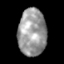
Tissue: skin
Cell type: Epithelial cells
Senescence score: 0.1212
Nuclear area (px): 1299
Mean DAPI intensity: 153.568